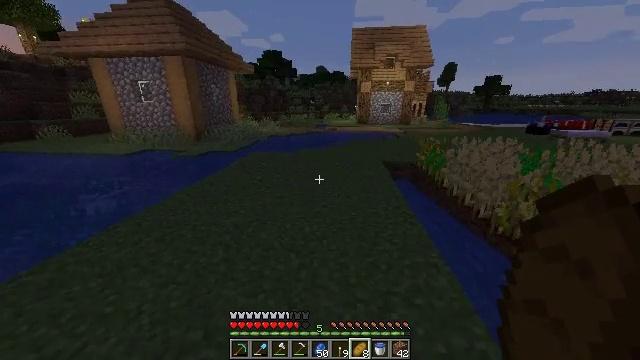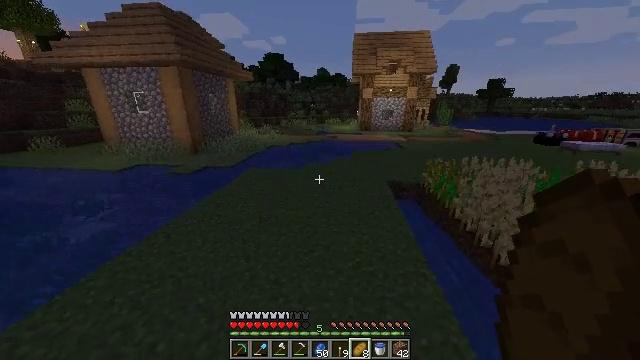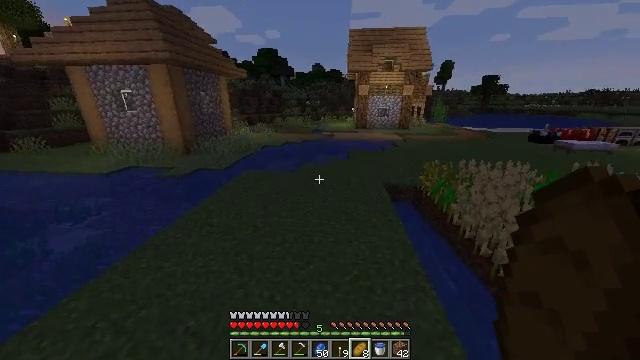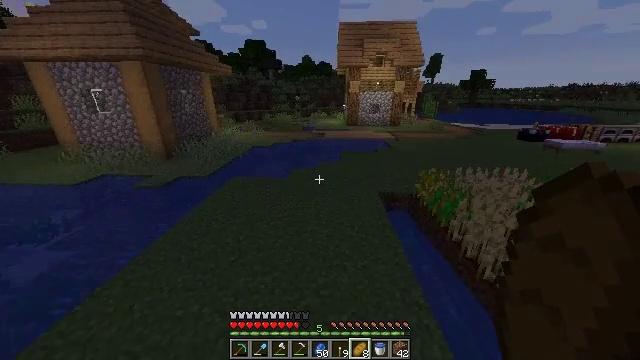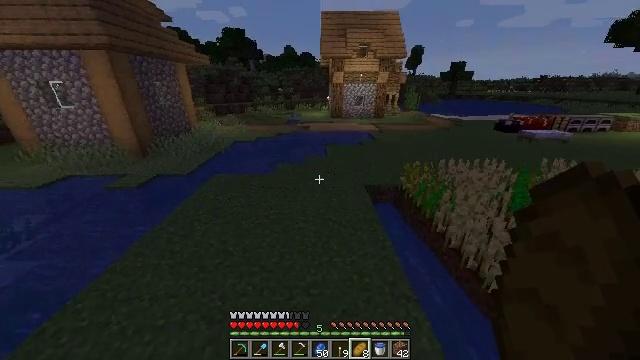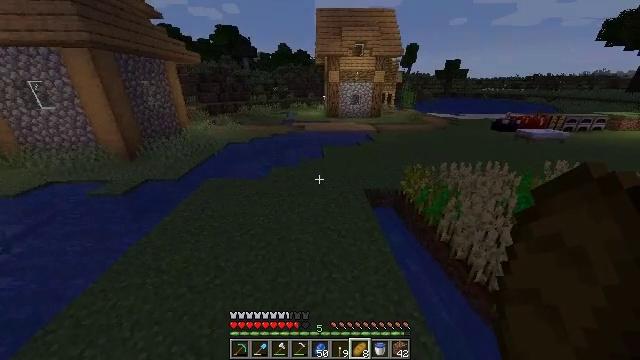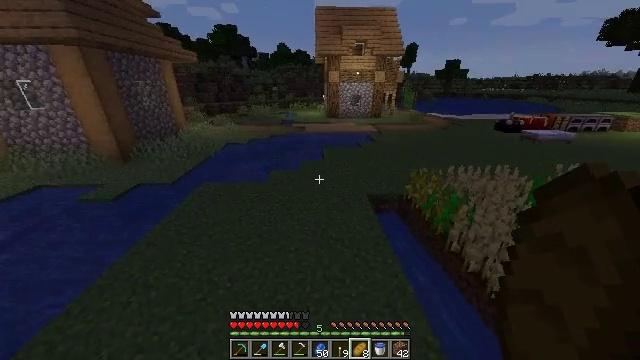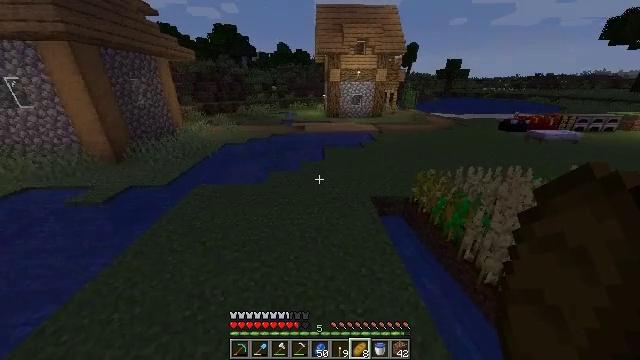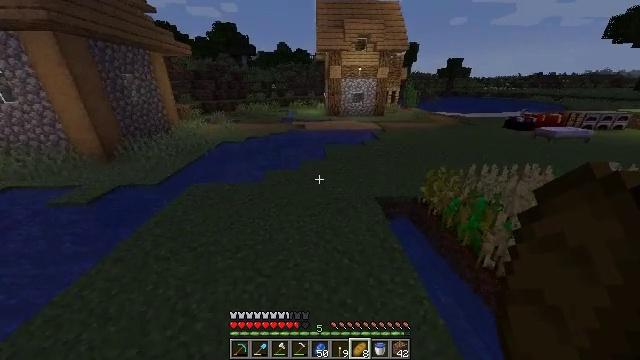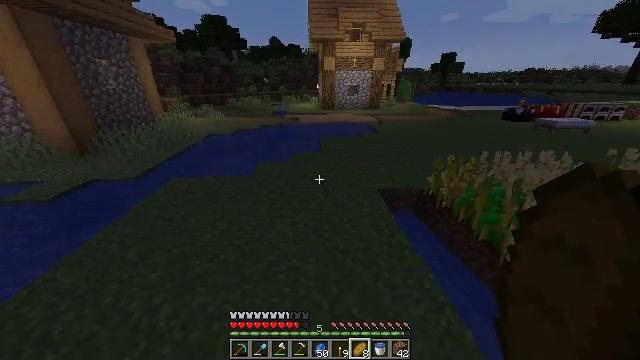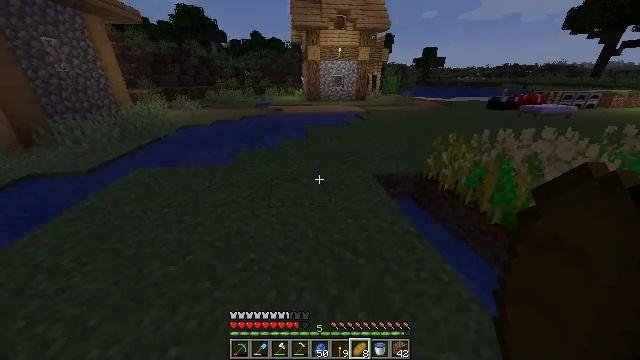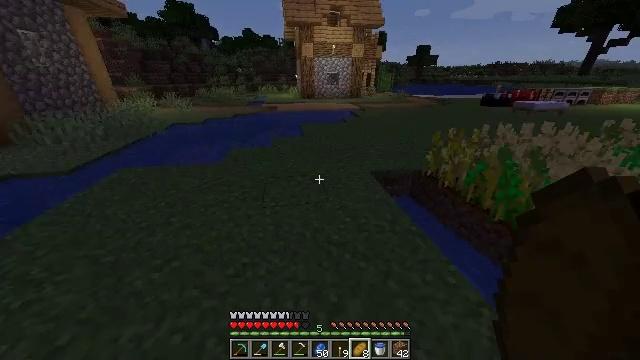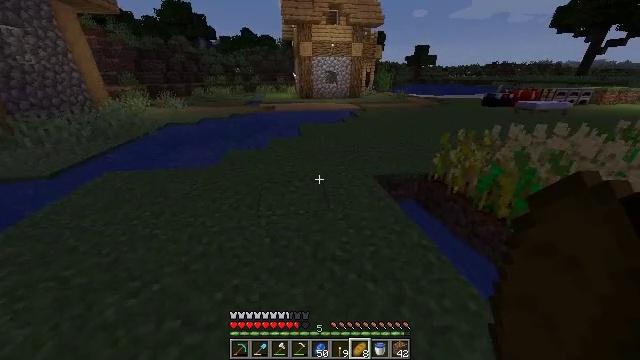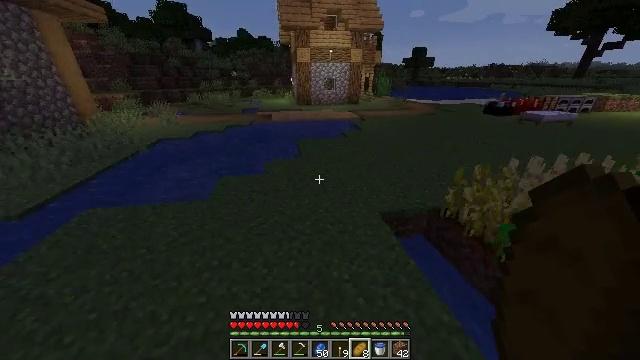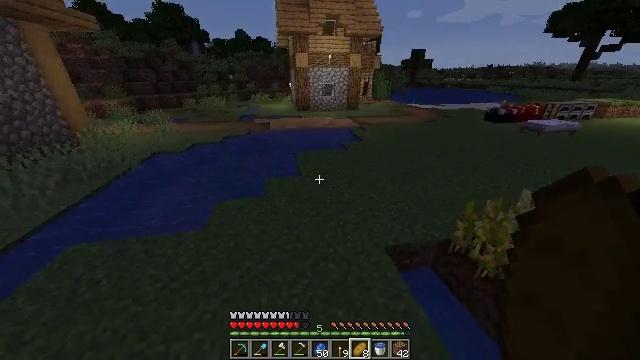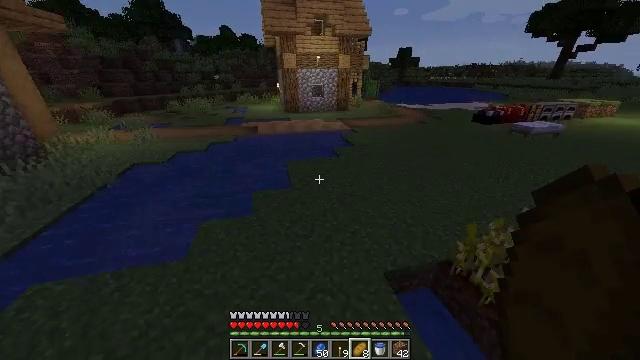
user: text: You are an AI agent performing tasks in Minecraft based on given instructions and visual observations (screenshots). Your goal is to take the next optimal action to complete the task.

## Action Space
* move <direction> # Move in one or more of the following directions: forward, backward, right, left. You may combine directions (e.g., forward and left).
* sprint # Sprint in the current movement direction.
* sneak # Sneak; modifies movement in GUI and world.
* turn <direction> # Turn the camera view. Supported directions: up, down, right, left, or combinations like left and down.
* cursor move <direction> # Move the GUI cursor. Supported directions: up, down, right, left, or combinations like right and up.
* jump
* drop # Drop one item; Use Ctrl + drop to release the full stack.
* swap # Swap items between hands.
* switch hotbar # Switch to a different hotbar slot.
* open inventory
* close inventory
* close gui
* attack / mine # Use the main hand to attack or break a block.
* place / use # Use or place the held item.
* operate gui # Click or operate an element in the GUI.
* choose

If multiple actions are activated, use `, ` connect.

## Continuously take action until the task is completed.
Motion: motion action
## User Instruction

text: Mine the sugar cane near rivers.
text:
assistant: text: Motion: move forward, sprint, jump
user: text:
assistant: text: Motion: move forward, sprint, turn right and down, jump
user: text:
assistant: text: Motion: move forward, sprint, turn right and down, jump
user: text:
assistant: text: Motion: move forward, sprint, turn right and down, jump
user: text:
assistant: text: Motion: move forward, sprint, turn right, jump
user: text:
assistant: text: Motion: move forward, sprint, jump
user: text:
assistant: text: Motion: move forward, sprint, jump
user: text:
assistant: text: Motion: move forward, sprint, jump
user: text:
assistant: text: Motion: move forward, sprint, turn right, jump
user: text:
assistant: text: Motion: move forward, sprint, turn right, jump
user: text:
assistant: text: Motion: move forward, sprint, turn right, jump
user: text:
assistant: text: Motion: move forward, sprint, jump
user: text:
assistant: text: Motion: move forward, sprint, jump
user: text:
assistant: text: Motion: move forward, sprint, jump
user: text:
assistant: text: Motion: move forward, sprint, turn right, jump
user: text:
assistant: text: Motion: move forward, sprint, turn right, jump
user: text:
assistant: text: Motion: move forward, sprint, turn right, jump
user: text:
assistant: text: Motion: move forward, sprint, turn right, jump
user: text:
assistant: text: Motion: move forward, sprint, turn right, jump
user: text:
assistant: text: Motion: move forward, sprint, turn right, jump
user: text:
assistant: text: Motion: move forward, sprint, turn right, jump
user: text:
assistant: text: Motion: move forward, sprint, turn right, jump
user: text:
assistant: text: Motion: move forward, sprint, turn right, jump
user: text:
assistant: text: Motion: move forward, sprint, jump
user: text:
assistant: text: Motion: move forward, sprint, jump
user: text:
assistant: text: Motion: move forward, sprint, jump
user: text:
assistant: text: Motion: move forward, sprint, jump
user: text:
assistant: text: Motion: move forward, sprint, jump
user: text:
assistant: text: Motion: move forward, sprint, jump
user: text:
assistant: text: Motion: move forward, sprint, jump